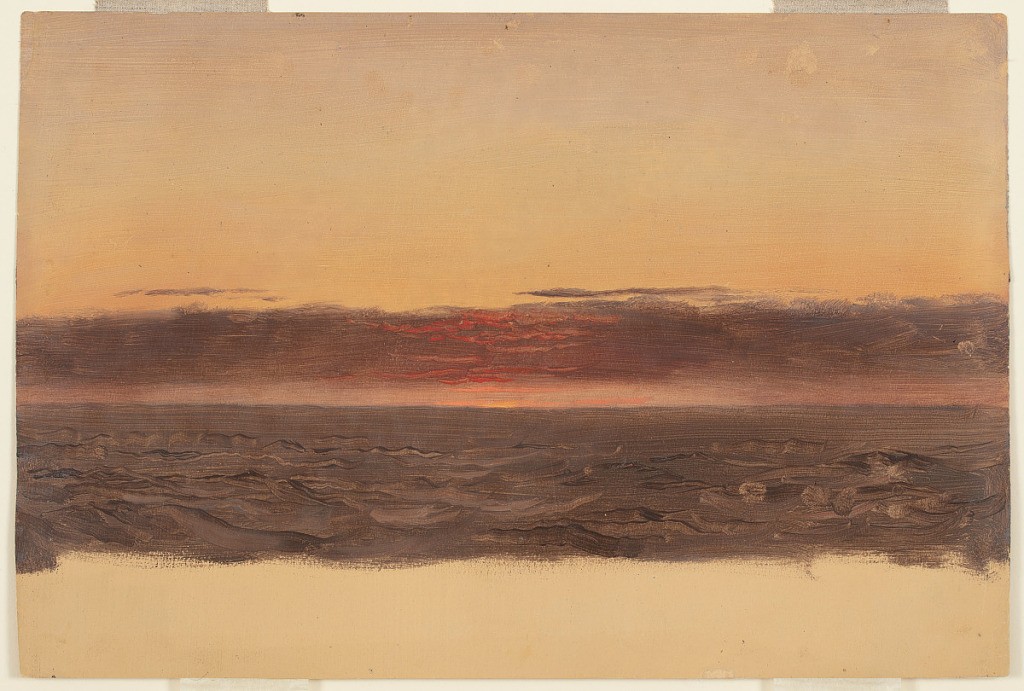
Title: Sunset at Sea, Canada
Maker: Frederic Edwin Church, American, 1826–1900
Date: June–July 1859
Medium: Oil and graphite on paperboard
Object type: Drawing
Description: Seascape sketch showing a view of a fiery sunset over the ocean off the coast of Newfoundland and Labrador, Canada. Dark, purple-brown water extends from the foreground into the background, where it forms a flat horizon. Just above the horizon at center, the fiery pinkish-red light of the setting sun illuminates the sky, as well as a long, dark cloud bank the stretches across the horizon. Highlights of crimson red are visible in this cloud at center. Above, the otherwise open sky is rendered in a gradient from green to orange.